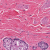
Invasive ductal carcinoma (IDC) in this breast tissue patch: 0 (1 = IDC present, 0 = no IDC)